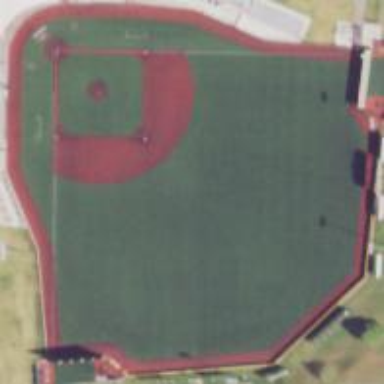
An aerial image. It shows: Baseball pitch with artificial turf for leisure and sports activities.